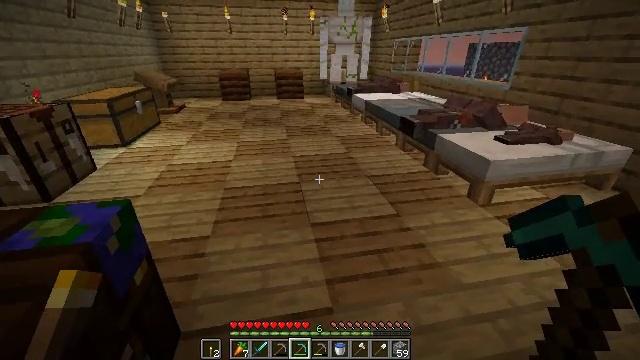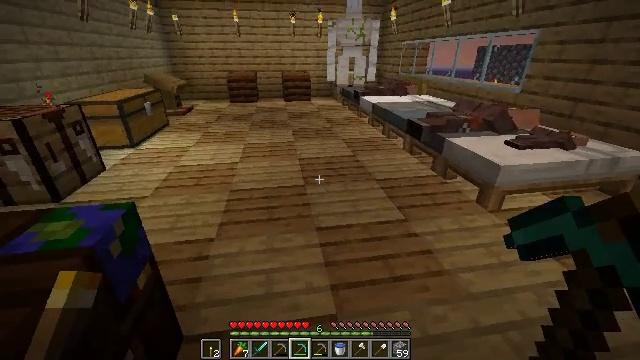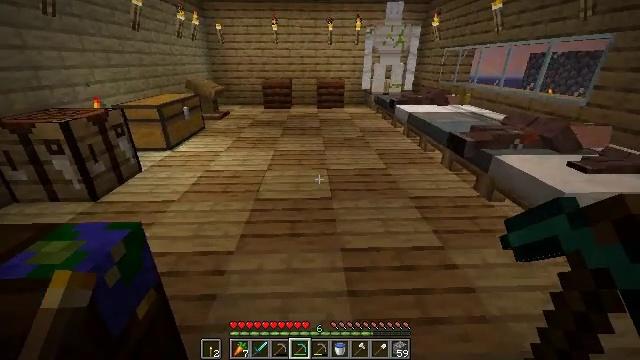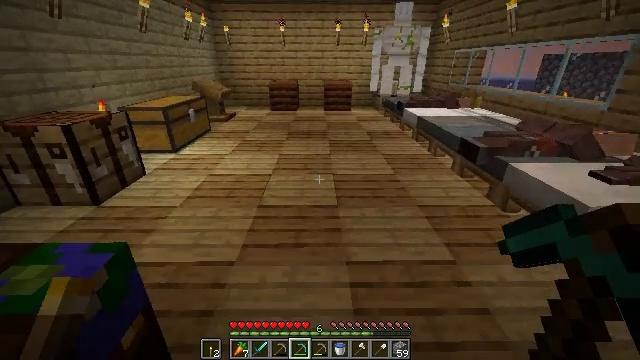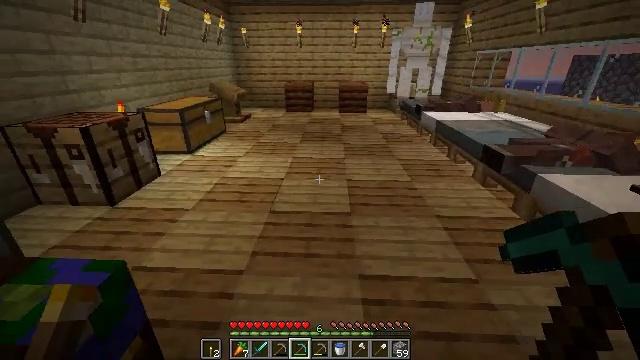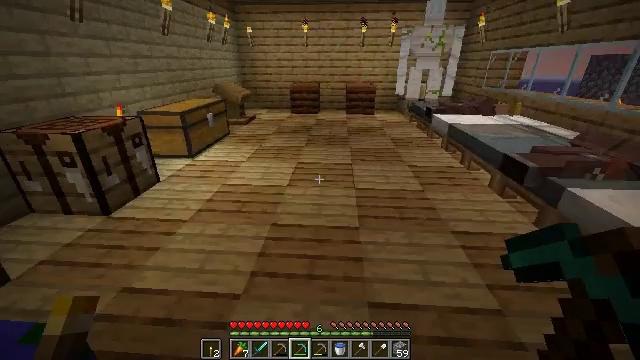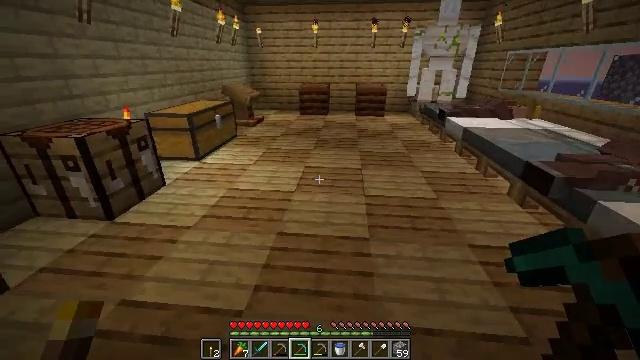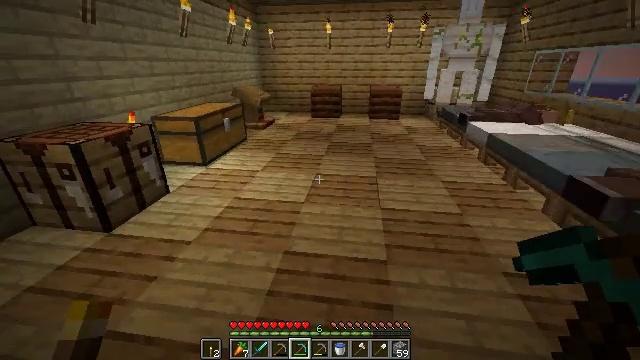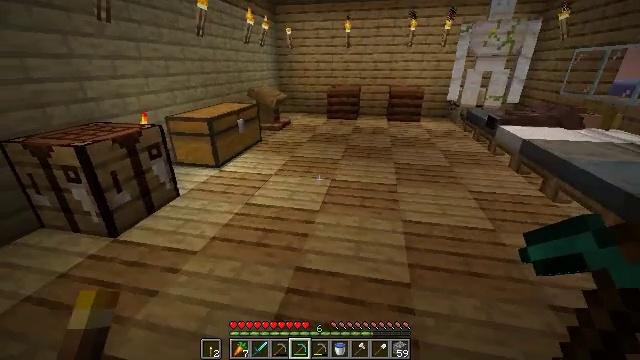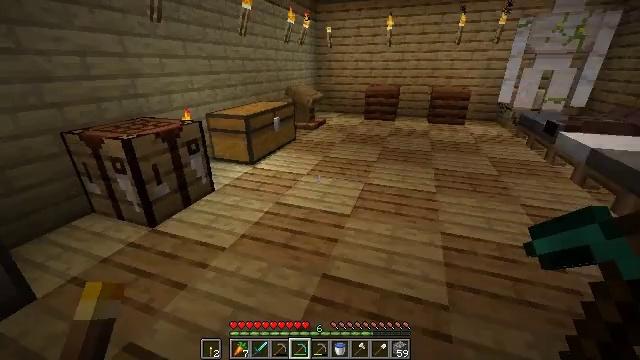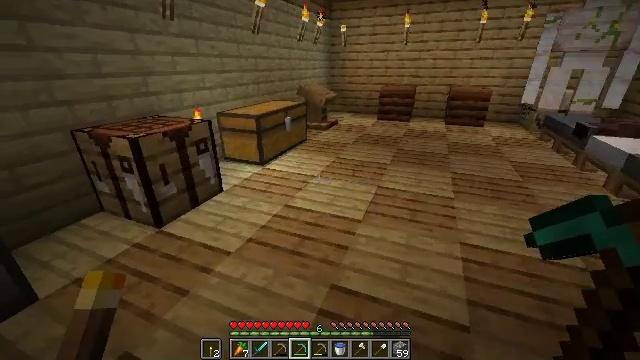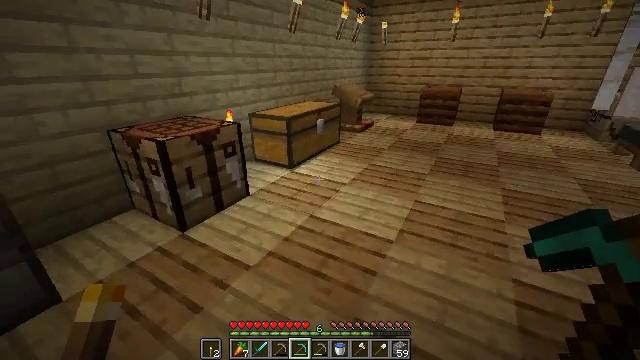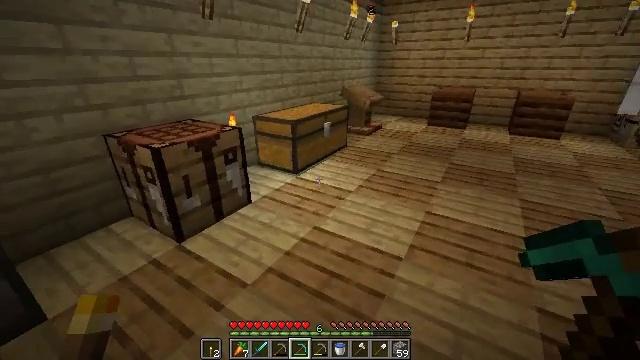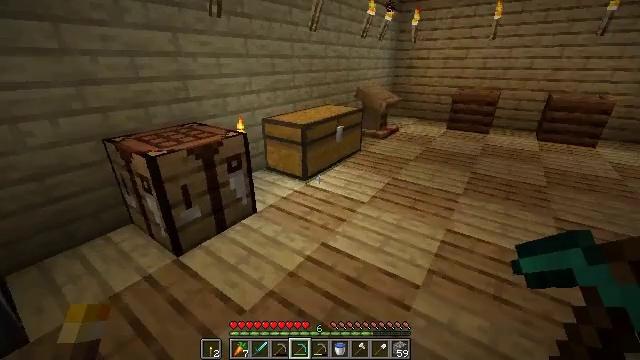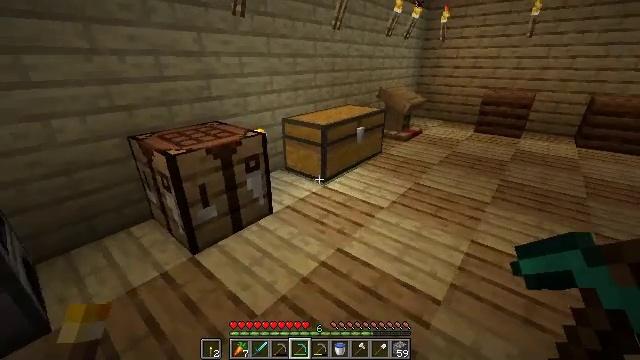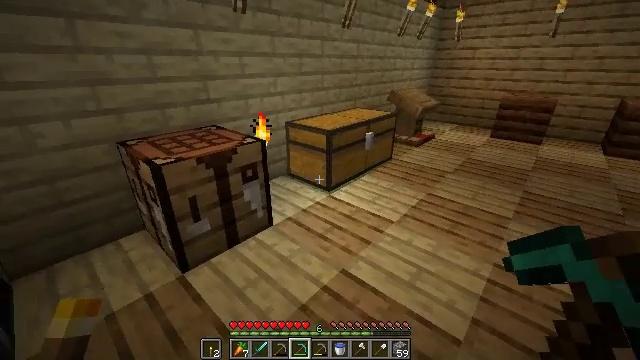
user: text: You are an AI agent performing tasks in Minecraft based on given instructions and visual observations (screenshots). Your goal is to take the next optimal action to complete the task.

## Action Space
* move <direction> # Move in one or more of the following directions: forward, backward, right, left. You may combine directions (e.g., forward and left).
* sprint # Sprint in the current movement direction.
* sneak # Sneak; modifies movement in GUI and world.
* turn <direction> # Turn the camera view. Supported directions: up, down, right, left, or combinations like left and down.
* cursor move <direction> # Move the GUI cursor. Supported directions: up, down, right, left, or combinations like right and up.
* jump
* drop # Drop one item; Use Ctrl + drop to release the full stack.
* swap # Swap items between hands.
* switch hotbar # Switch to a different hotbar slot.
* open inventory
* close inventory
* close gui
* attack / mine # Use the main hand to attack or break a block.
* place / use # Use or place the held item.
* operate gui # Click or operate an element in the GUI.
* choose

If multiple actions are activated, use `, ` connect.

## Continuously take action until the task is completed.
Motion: motion action
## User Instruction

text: Collect the oak planks from the structure.
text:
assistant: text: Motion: move forward, turn left
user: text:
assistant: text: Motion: move forward, turn left and up
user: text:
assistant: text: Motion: move forward, turn left
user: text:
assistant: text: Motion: move forward, turn left
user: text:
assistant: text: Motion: move forward, turn left
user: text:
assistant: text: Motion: move forward, turn left
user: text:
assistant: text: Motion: move forward, turn left
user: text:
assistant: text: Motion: move forward, turn left
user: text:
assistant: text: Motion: move forward, turn left
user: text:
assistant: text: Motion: move forward, turn left
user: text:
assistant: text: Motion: move forward, turn left
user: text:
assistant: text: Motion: move forward, turn left
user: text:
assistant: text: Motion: move forward, turn left
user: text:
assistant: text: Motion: move forward, turn left
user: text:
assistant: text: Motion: turn left
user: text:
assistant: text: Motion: turn up
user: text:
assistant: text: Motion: no_op
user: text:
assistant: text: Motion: no_op
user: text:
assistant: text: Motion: no_op
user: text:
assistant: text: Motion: no_op
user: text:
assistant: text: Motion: no_op
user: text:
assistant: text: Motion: turn down
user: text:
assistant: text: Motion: no_op
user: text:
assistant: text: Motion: turn right
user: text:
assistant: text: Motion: move forward, turn right
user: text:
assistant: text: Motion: move forward, turn right
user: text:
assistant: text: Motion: move forward, turn right and up
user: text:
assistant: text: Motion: move forward, turn right and up
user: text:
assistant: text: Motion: move forward, turn right and up
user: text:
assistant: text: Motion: move forward